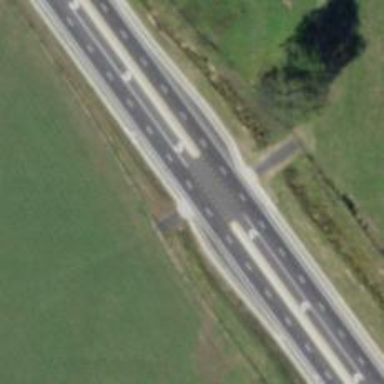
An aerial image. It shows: Primary road with asphalt surface.